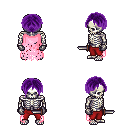
a pixel art fantasy rpg character, male body template, skeleton, pink tattered cape, red pants, purple parted hairstyle, metal gloves, dagger, four views (front, back, left, right), 2x2 character sprite sheet, small pixel art, hard edges, no anti-aliasing